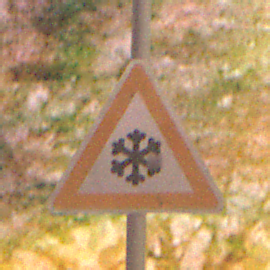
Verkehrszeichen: SchneeOderEisglaette
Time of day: Night
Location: Outdoor (Nature)
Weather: Clear
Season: NotSpecified
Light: Natural